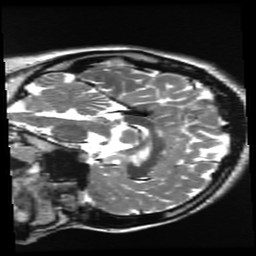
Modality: T2w
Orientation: sagittal
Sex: female
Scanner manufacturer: ge
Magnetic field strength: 3 T
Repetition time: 5 s
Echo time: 0.1015 s